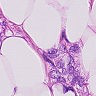
Metastatic tissue present: yes